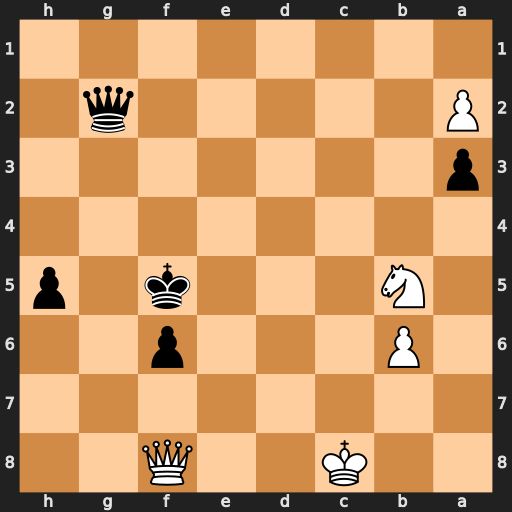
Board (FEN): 2K2Q2/8/1P3p2/1N3k1p/8/p7/P5q1/8
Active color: b
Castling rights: -
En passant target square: -
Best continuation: Qa8+ Kd7 Qxf8